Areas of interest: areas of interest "Aimugia Yi Garden"
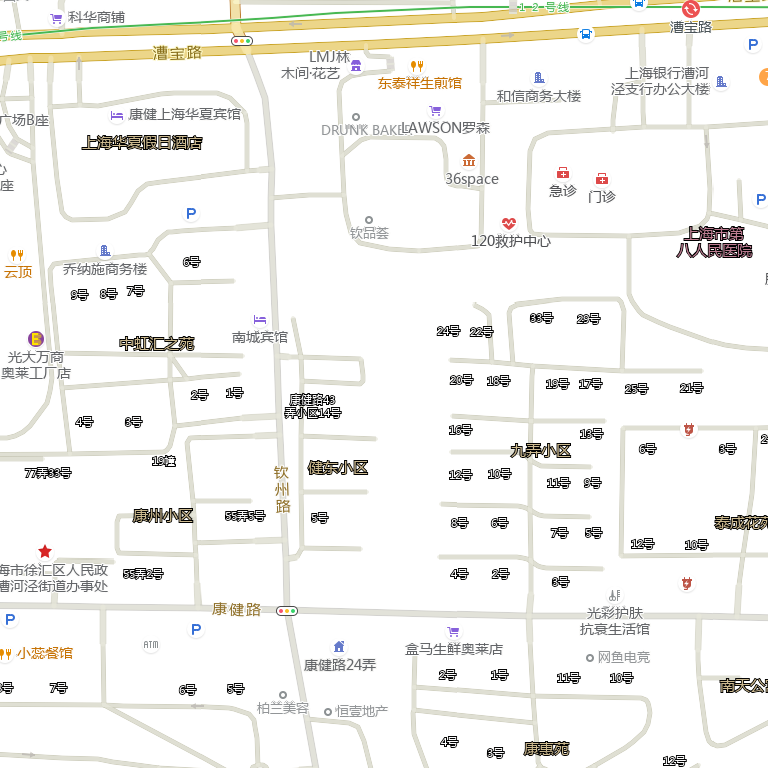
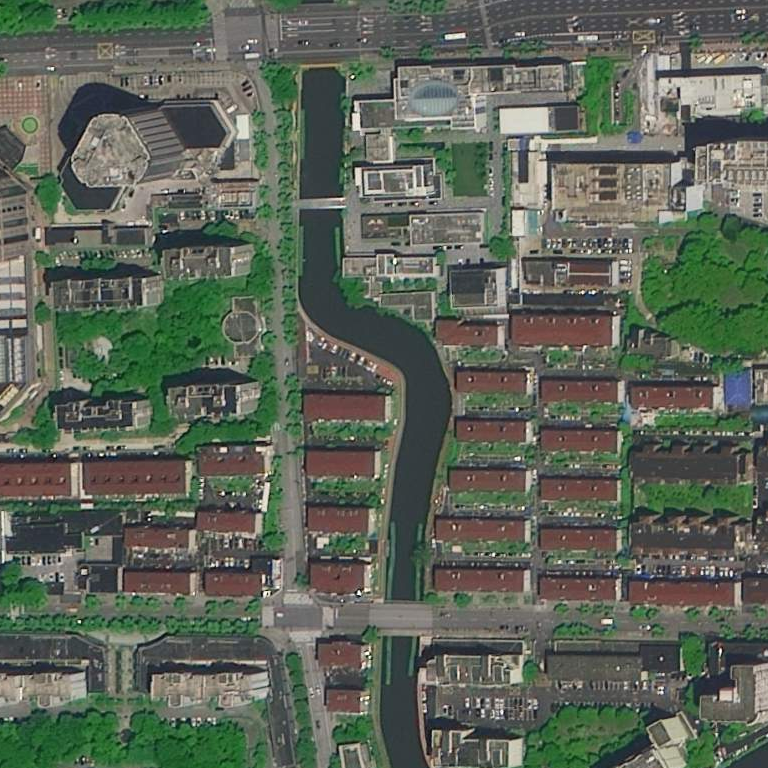